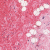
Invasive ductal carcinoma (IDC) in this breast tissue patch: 0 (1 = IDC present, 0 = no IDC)